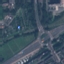
Land use / land cover class: Highway